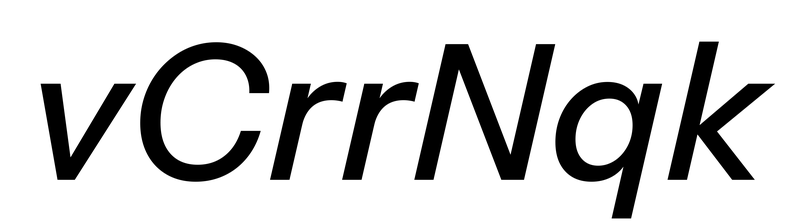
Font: InstrumentSans-Italic_Medium_Italic